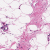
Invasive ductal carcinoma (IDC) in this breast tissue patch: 0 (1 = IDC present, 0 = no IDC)